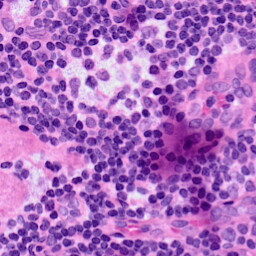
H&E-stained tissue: LymphNode